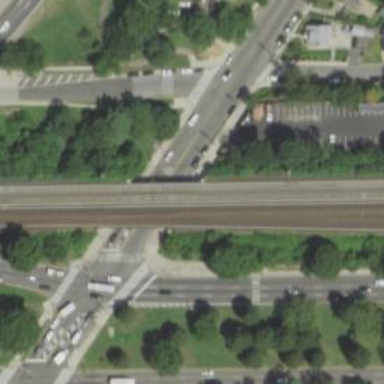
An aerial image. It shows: Bridge with electrified railway tracks.